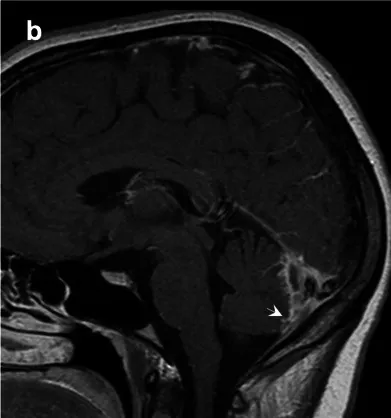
(b) Contrast-enhanced T1WI reveals pachymeningeal diffuse thickening and enhancement in the falcotentorial posterior region (arrow). . T2WI: T2-weighted imaging; FLAIR: fluid-attenuated inversion recovery; T1WI: T1-weighted imaging.
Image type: radiology (mri)